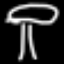
Label: mushroom